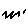
Label: zigzag